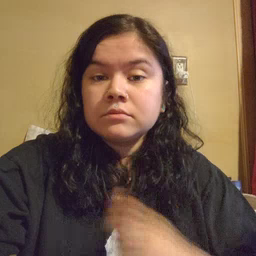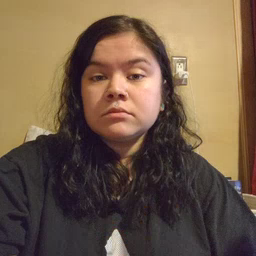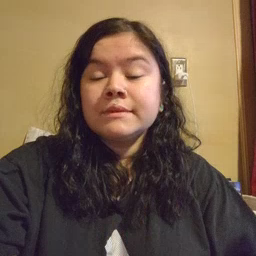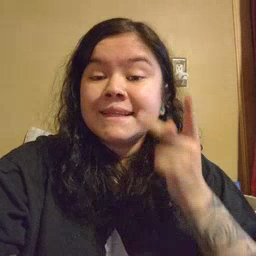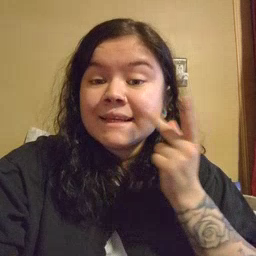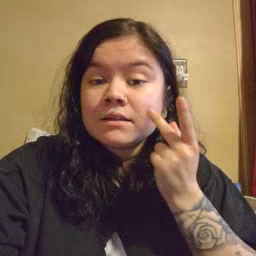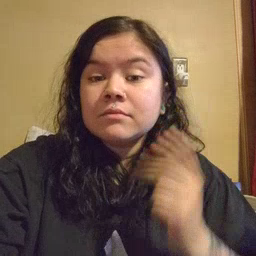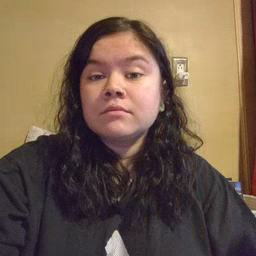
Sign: kitty